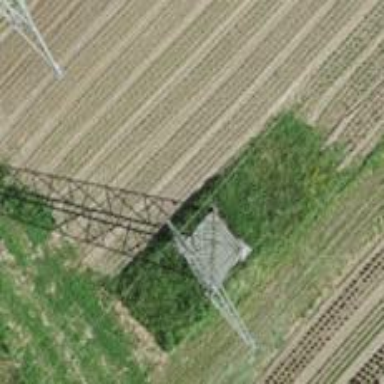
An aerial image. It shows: Lattice structure tower used for power distribution.